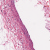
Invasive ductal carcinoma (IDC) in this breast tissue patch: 0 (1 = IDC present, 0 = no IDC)